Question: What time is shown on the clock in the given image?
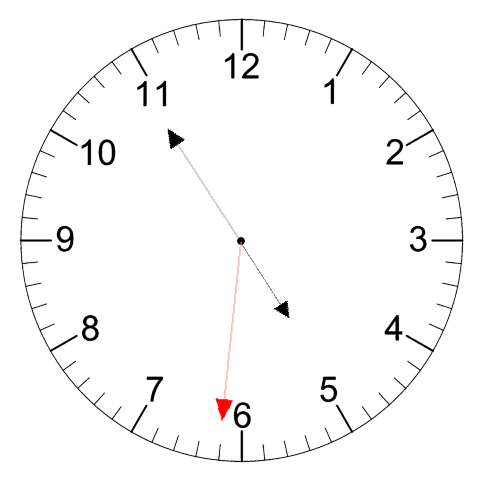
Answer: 04:54:31